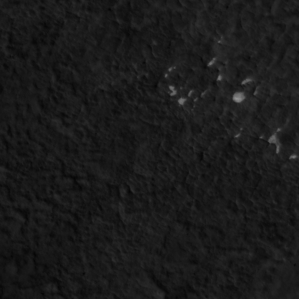
Label: non_frost